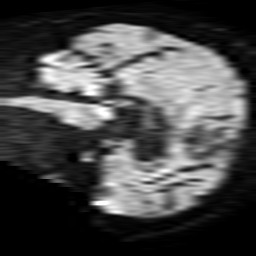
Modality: TRACE
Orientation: sagittal
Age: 85
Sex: male
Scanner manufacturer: philips
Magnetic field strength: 1.5 T
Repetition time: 3.542 s
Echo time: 0.09411 s